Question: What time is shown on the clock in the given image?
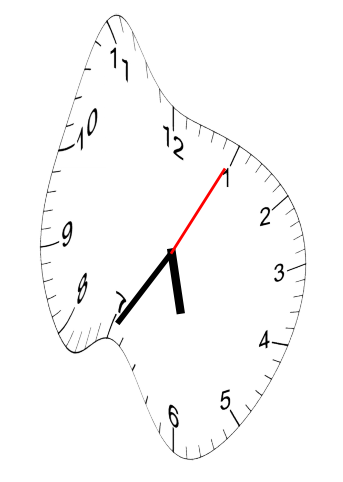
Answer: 05:35:05